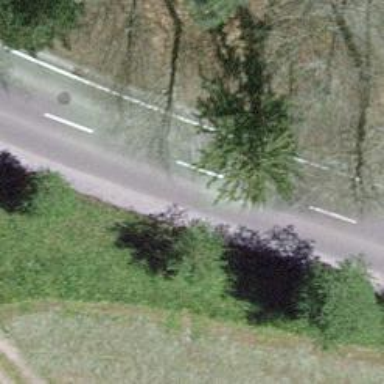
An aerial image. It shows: Asphalt road classified as tertiary.